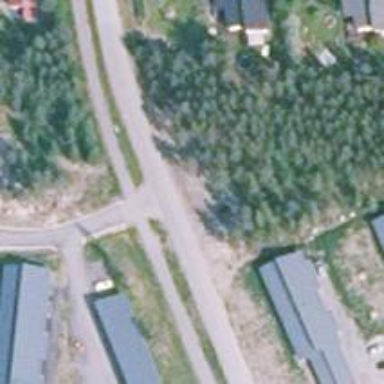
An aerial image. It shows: Uncontrolled crossing on the road.